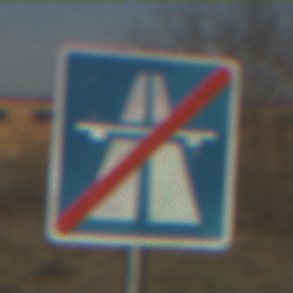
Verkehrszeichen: EndeAutbahn
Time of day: MorningAfternoon
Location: Outdoor (Nature)
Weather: Clear
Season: NotSpecified
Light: Natural